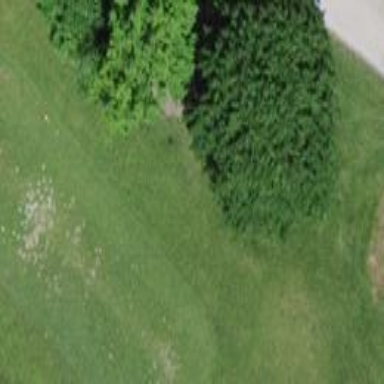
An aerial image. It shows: Golf tee on grassy land.